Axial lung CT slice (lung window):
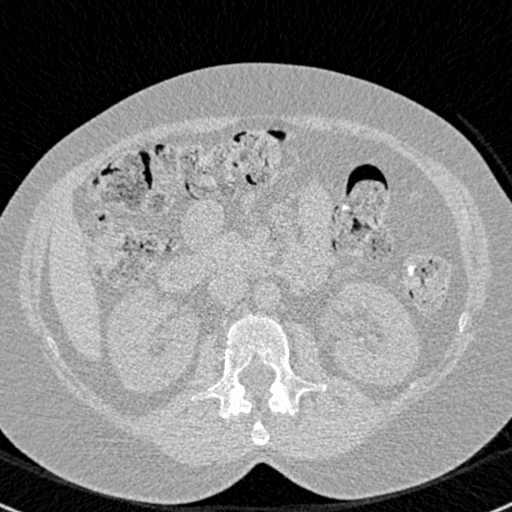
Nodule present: no